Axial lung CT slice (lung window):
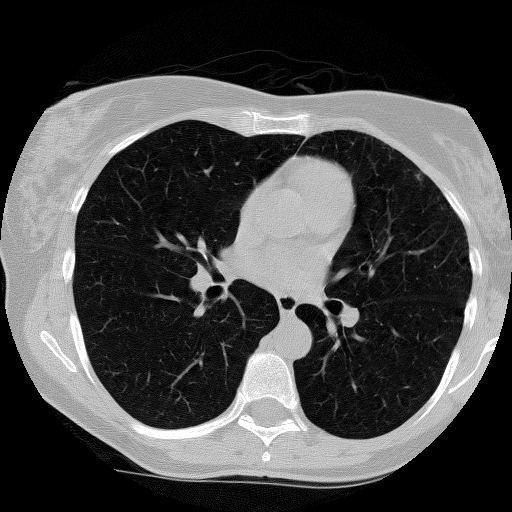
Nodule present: yes
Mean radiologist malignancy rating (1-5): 1